Interaction volume radius: 10 \u00c5
Interaction volume height: 20 \u00c5
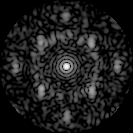
Disorder parameter: 0.5661